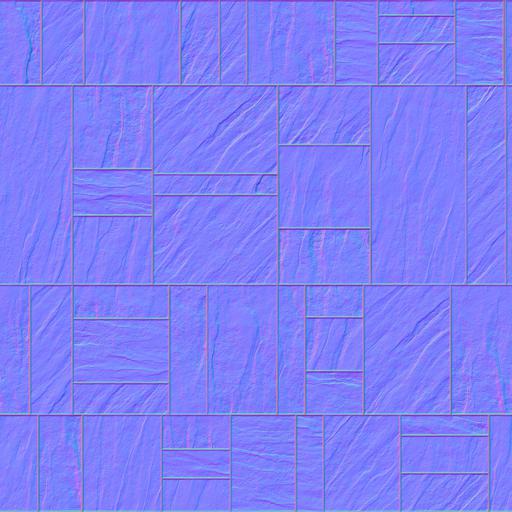
dark grey large tiled tiles